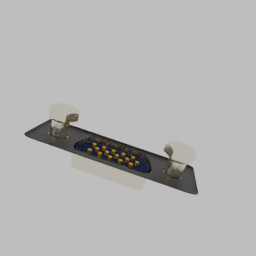
Label: electronics